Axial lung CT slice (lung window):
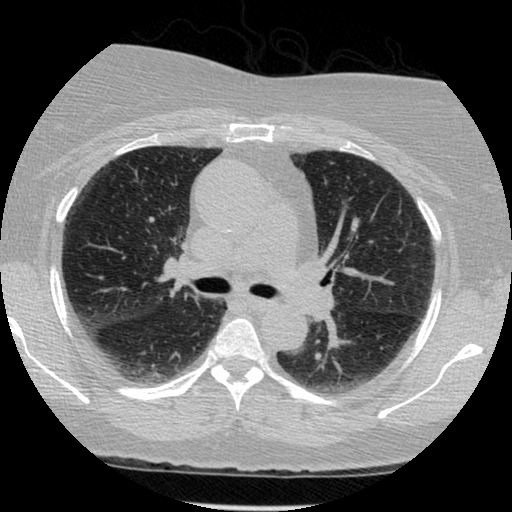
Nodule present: no